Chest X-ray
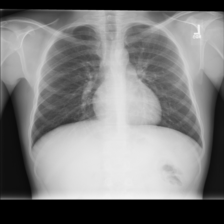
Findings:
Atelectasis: negative
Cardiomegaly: negative
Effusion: negative
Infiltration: negative
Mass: negative
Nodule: negative
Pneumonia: negative
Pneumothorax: negative
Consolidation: negative
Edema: negative
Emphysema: negative
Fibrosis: negative
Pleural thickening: negative
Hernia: negative